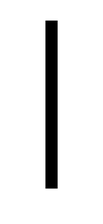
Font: Roboto_Condensed_Light